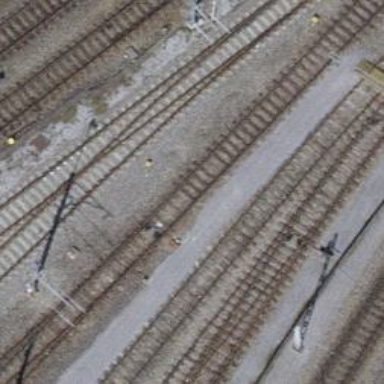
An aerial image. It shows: Railway switch.